Aerial crown-view tile of a tropical tree (Barro Colorado Island, Panama), acquired 20250915:
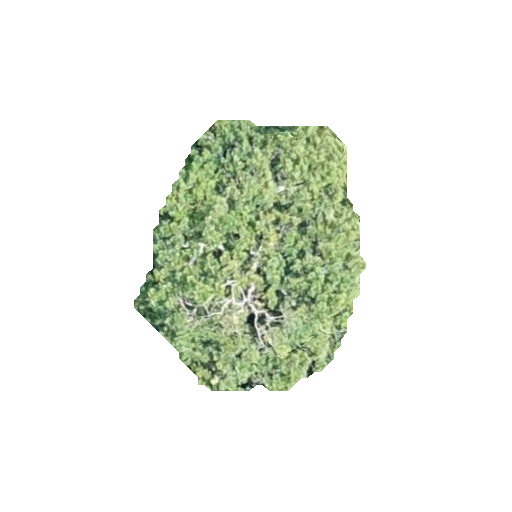
Species: Zanthoxylum panamense
GBIF accepted scientific name: Zanthoxylum panamense
Crown area: 67.199 m²